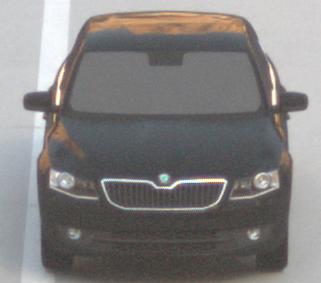
Make: Skoda
Model: Octavia 1.2 TSI
Detailed model: Octavia (III) Limousine
Model produced from: 2013/02
Model produced until: 2015/04
Doors: 5
Color: black
Road condition: dry road
Daytime: sunrise or sunset
Contrast: low contrast